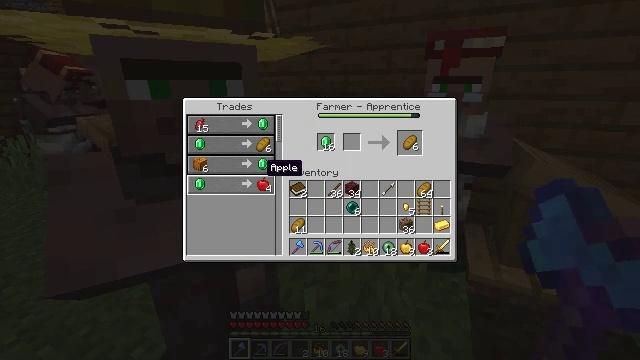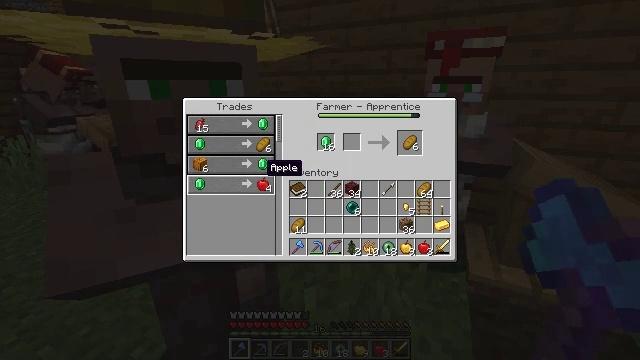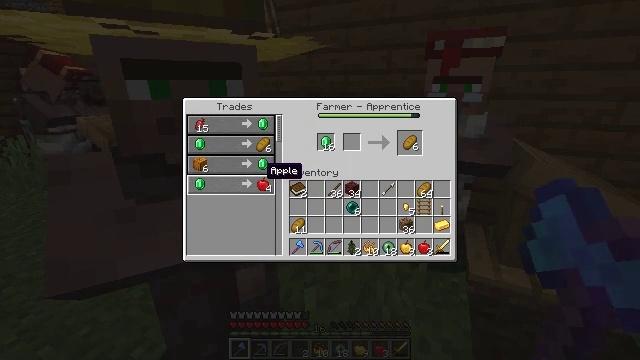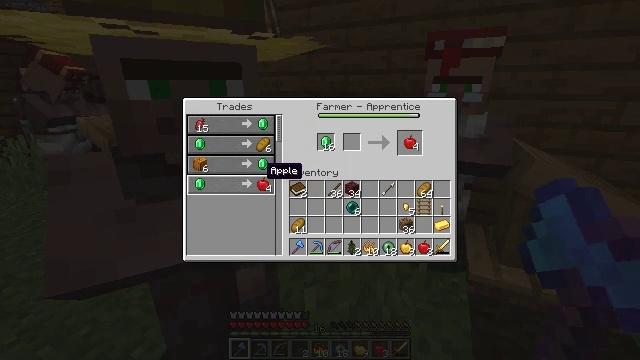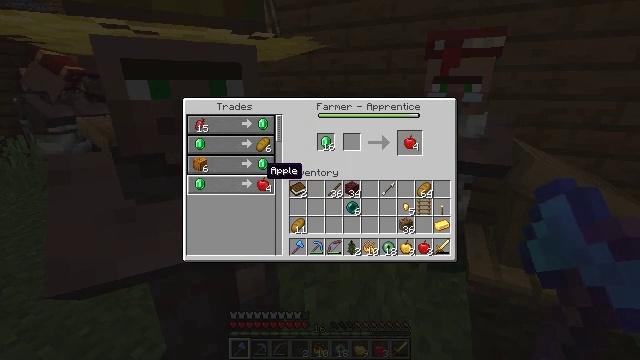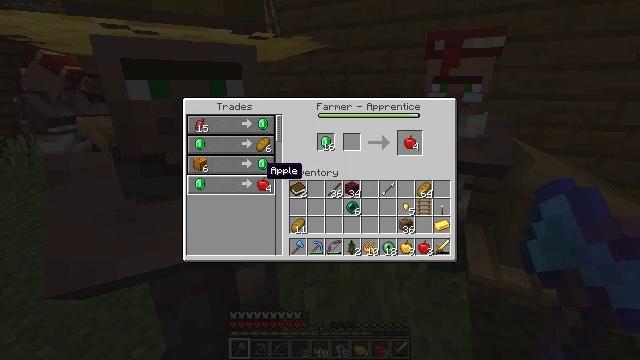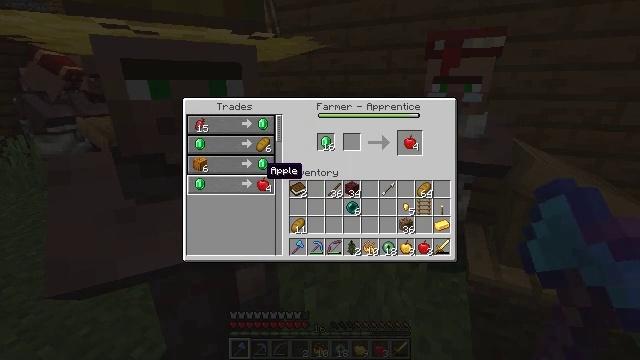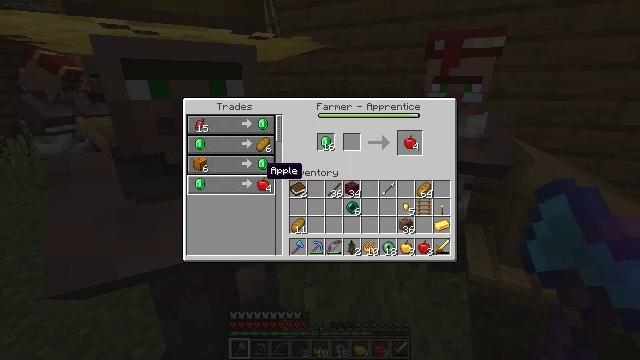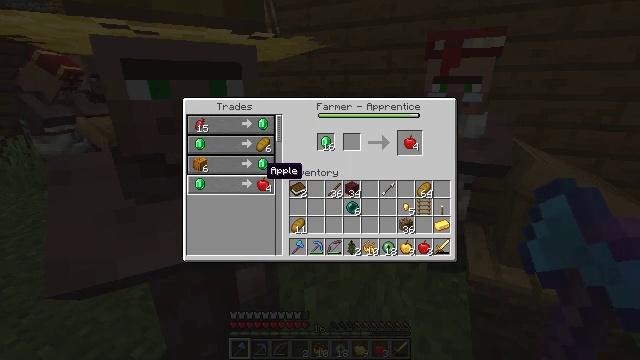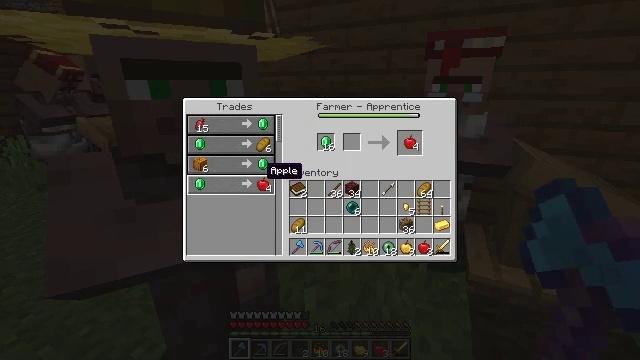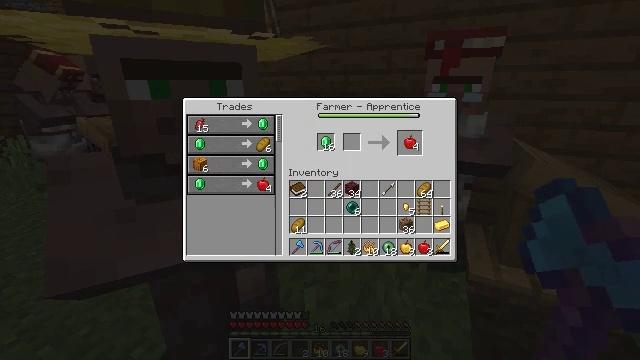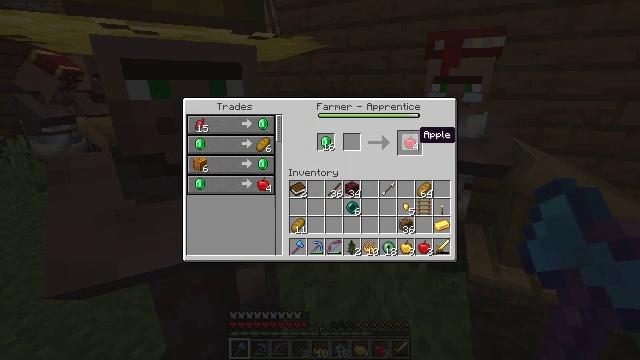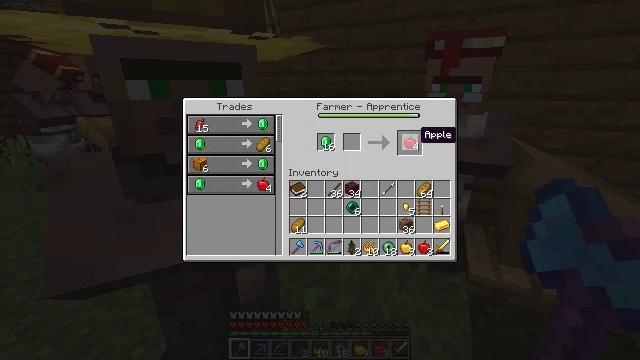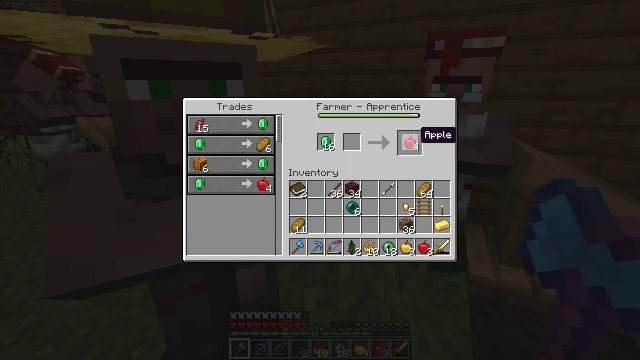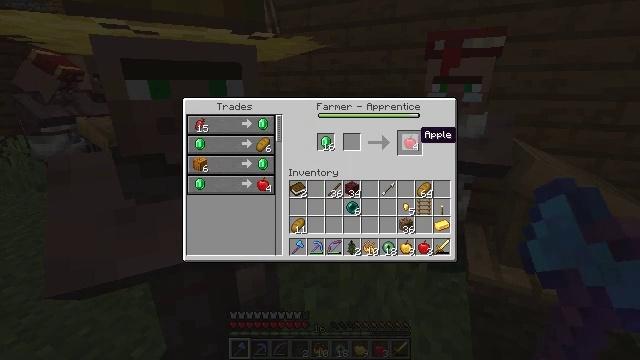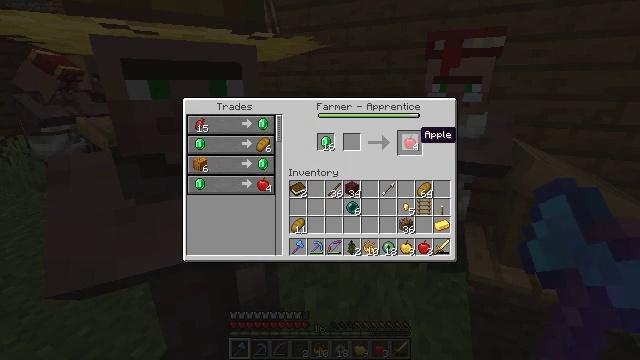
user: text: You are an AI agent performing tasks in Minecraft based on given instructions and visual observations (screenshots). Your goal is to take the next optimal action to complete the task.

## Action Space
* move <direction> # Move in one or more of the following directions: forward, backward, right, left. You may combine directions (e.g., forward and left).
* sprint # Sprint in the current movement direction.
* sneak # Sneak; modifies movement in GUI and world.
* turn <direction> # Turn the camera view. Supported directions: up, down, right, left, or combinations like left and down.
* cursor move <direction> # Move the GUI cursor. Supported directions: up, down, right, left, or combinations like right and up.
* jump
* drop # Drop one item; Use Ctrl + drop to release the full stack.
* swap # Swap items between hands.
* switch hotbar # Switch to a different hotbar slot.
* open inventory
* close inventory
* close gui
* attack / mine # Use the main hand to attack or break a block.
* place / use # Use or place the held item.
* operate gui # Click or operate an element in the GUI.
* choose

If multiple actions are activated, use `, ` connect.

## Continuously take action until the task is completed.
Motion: motion action
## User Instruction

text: Get an apple from the crafting menu.
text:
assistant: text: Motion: no_op
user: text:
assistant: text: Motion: no_op
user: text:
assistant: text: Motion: operate gui
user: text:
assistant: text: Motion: operate gui
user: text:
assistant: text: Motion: operate gui
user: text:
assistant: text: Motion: operate gui
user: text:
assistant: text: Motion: no_op
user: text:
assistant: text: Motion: no_op
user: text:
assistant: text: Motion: no_op
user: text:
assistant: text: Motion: cursor move right and up
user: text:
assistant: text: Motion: cursor move right and up
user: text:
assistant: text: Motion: no_op
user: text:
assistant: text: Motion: no_op
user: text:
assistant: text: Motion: no_op
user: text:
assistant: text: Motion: no_op
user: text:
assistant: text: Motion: no_op
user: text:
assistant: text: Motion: no_op
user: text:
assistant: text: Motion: no_op
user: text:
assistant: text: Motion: operate gui
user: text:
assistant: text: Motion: operate gui
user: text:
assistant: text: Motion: operate gui
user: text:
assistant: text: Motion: no_op
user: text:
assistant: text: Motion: no_op
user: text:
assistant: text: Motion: no_op
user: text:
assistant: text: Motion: no_op
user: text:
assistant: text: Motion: no_op
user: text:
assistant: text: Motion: no_op
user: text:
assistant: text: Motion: no_op
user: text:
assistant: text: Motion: no_op
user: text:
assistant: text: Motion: no_op